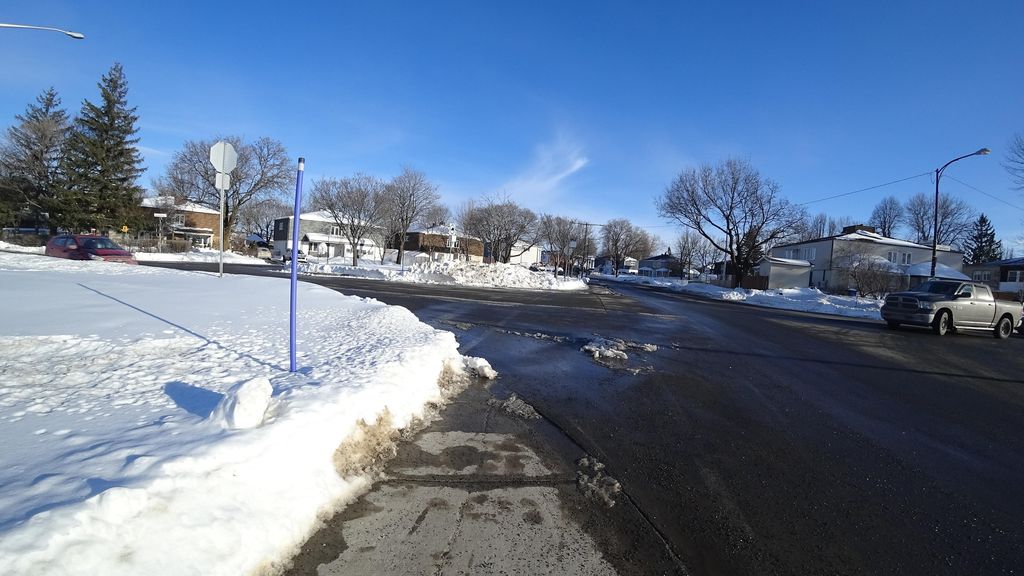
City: quebec_city